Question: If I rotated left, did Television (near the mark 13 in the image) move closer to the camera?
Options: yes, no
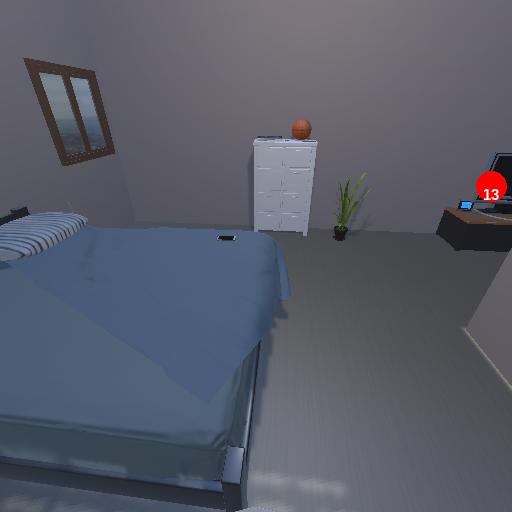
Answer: yes